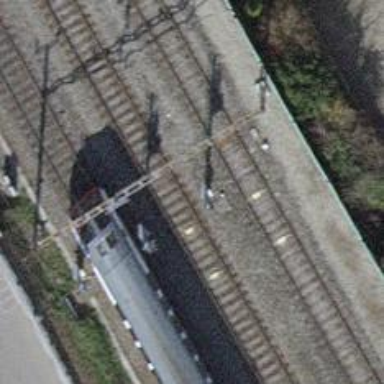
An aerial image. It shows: Railway with electrified contact lines.